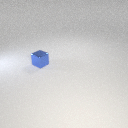
small blue metal cube